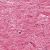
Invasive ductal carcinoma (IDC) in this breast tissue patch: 0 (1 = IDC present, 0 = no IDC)